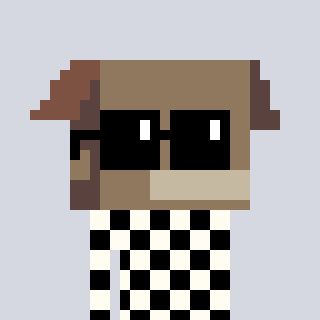
a pixel art character with square black sunglasses, a box-shaped head and a grayscale-colored body on a cool background